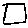
Label: square